Field crop: maize
Growth stage: 1
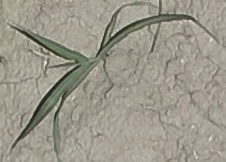
Species: sorghum